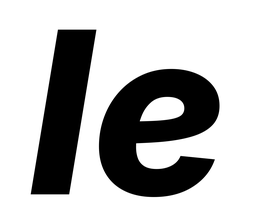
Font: Inter-Italic_ExtraBold_Italic